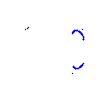
Particle: kaon